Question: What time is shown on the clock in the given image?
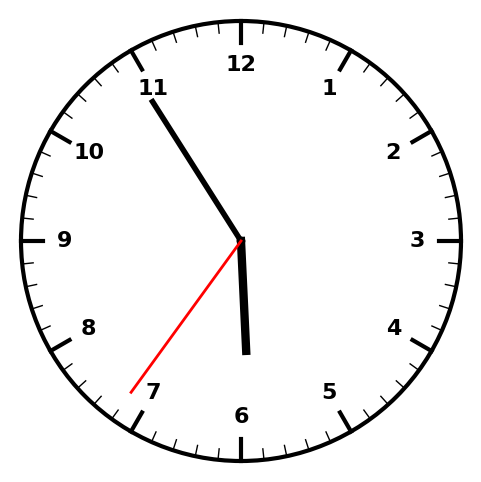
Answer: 05:54:36